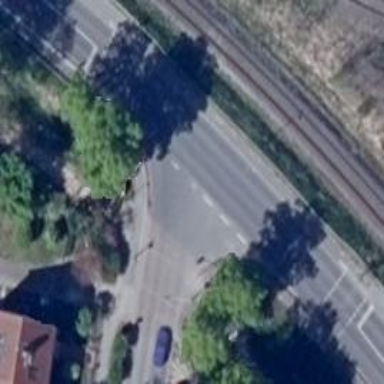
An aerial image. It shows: Road with traffic signals.